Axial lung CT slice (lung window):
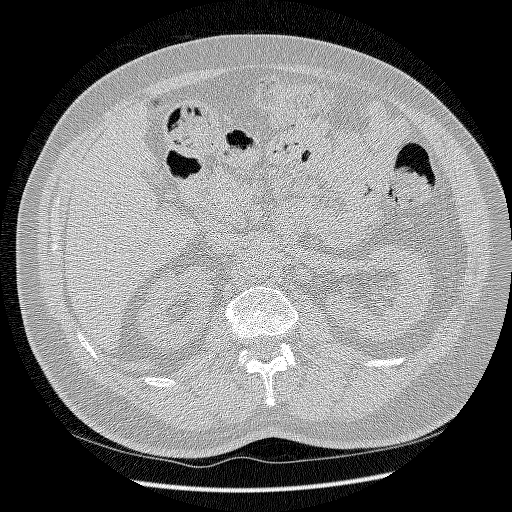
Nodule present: no